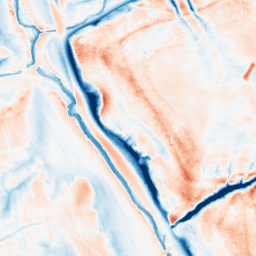
Category: classical
Decomposition family: gaussian_anisotropic
Decomposition parameters: sigma_x: 10
sigma_y: 5
Upsampling method: quintic
Upsampling parameters: scale: 4
Upsampling scale: 4